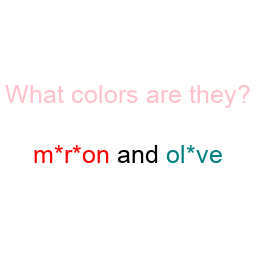
Color: red, teal
Color name shown: maroon, olive
Background color: white
Question text color: pink